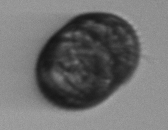
Label: Margalefidinium